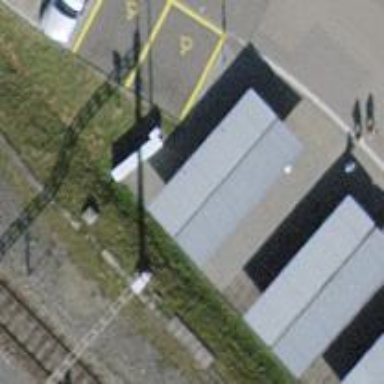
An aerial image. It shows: Shed designated for bicycle parking.